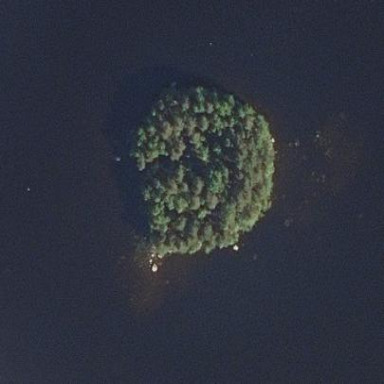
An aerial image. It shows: Islet.